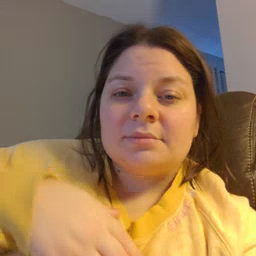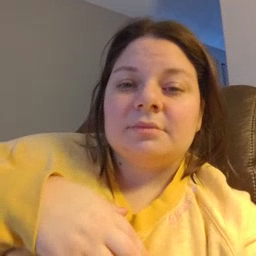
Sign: yourself